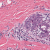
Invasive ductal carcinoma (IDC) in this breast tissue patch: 0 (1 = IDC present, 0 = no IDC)